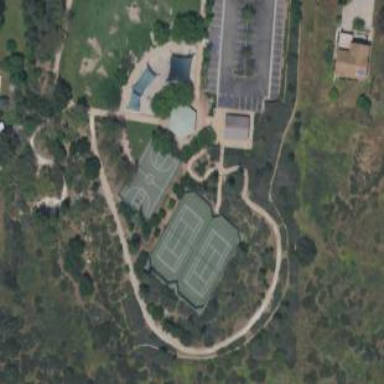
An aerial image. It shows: Tennis court in leisure pitch.